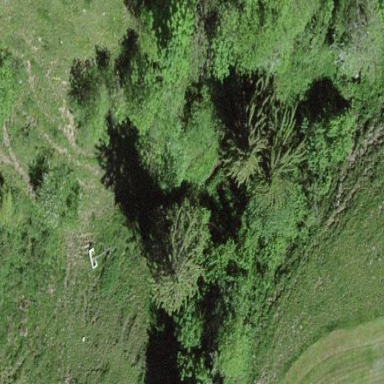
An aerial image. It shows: Forest area.